Question: How to provide minimizable sub-panels?

As you can see in the image in one pane, there are 4 menus (Don't know what they are) and they are minimizable when clicked on the arrow next to the titles. I'm not sure if this is Swing component or easily implementable.
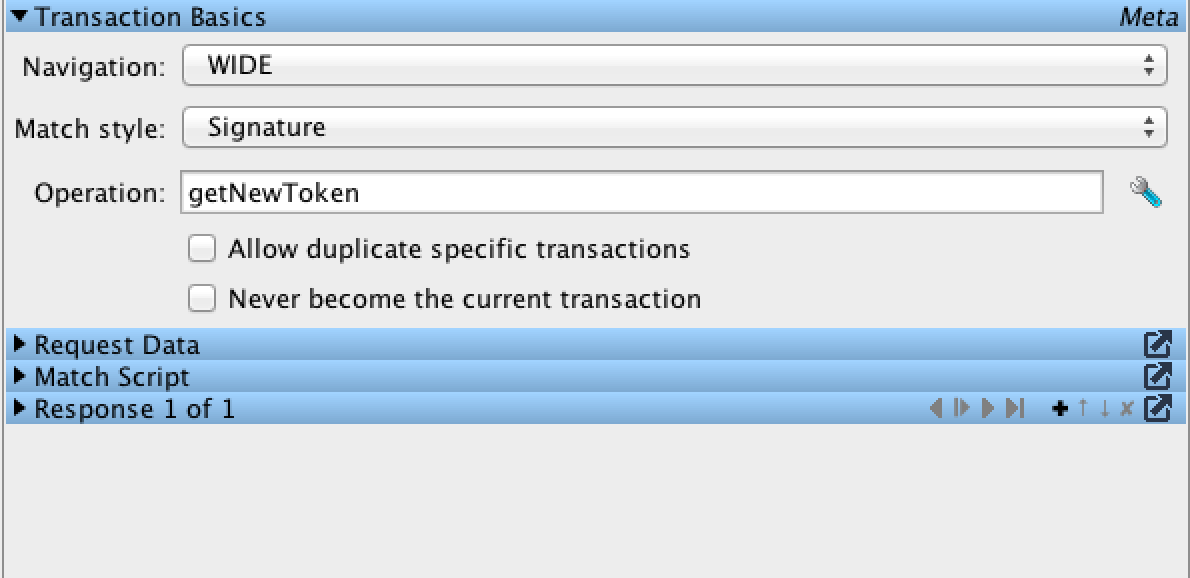
Answer: <URL>
or
<URL>
You can also try to find by "java swing accordion"